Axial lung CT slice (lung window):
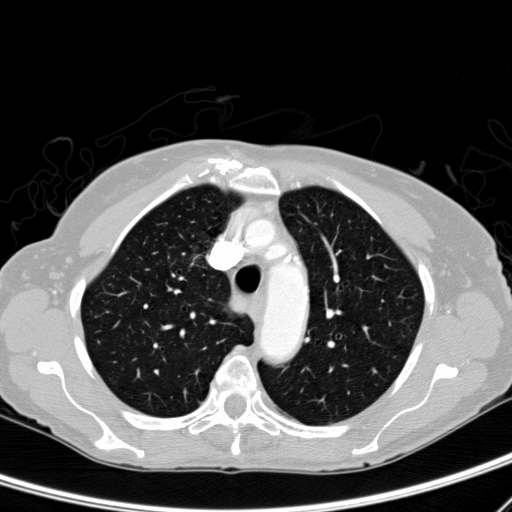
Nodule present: no